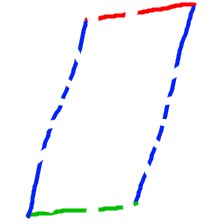
Shape: parallelogram